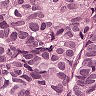
Metastatic tissue present: yes